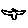
Label: bird